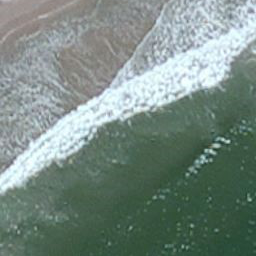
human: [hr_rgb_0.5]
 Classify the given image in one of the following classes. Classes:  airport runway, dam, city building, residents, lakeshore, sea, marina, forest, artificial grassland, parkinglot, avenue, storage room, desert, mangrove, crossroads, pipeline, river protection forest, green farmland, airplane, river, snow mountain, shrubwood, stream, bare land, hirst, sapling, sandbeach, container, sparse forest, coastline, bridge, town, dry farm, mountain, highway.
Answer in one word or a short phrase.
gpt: coastline